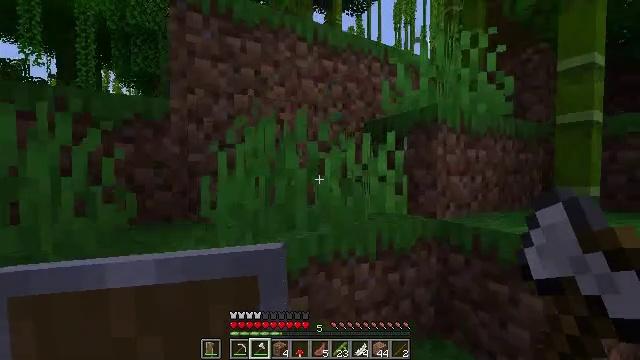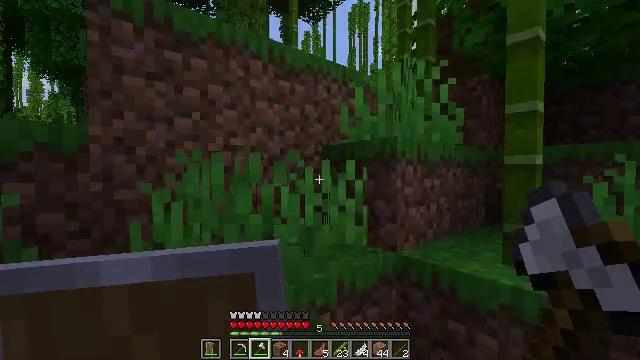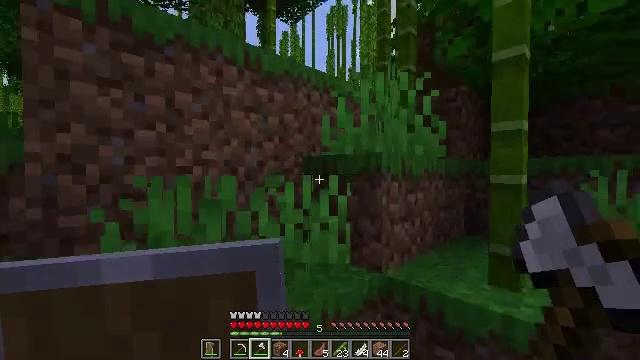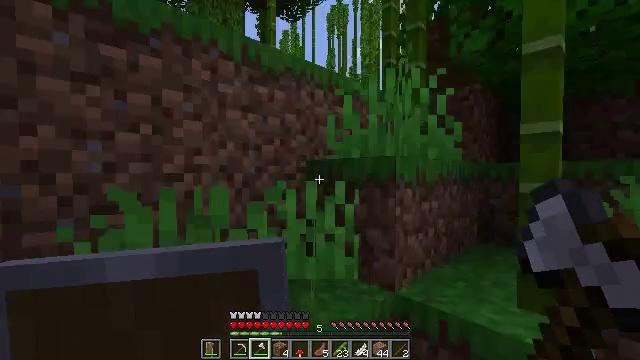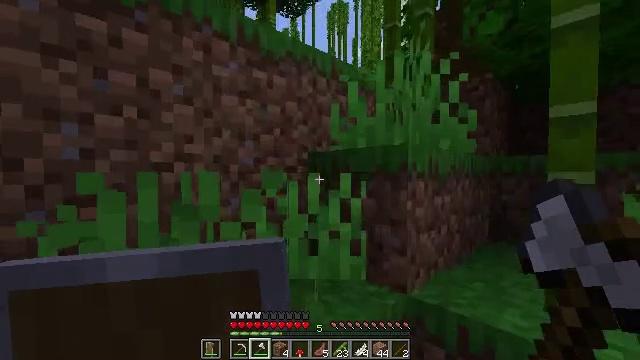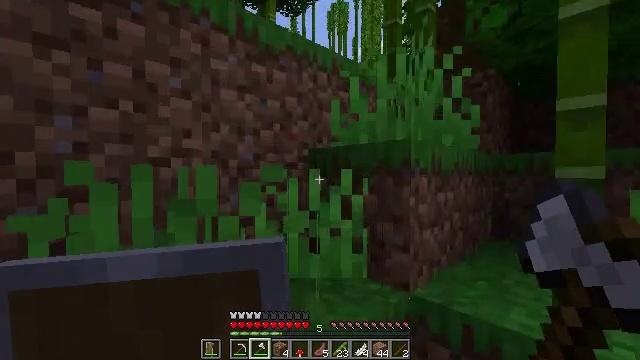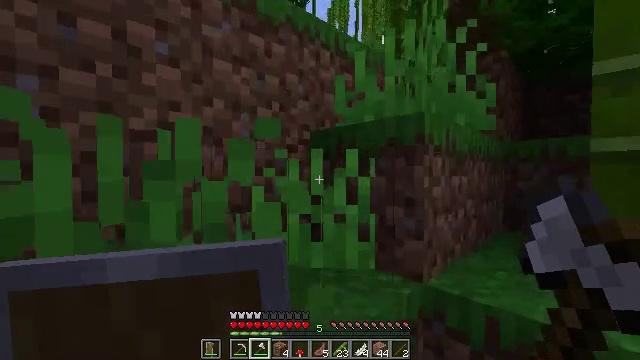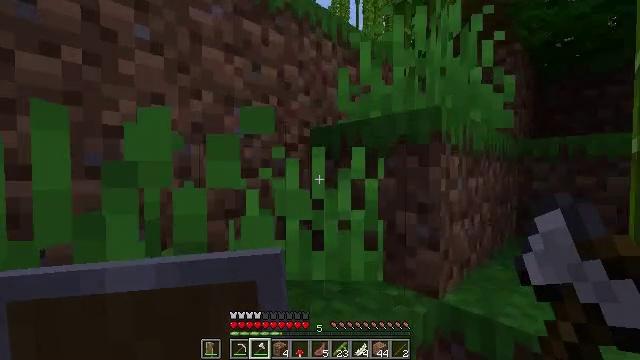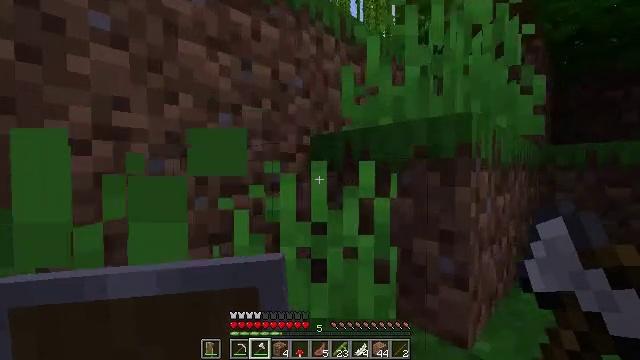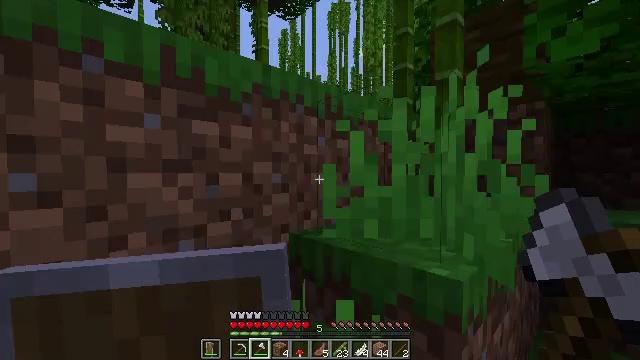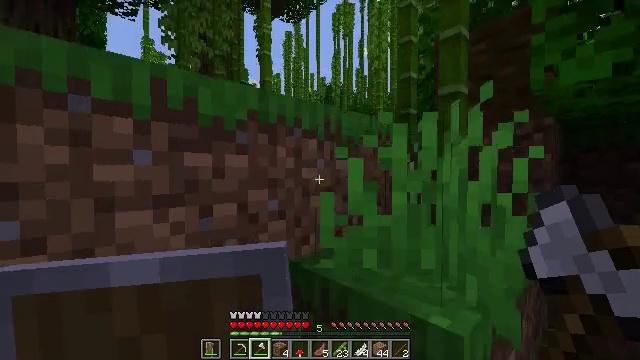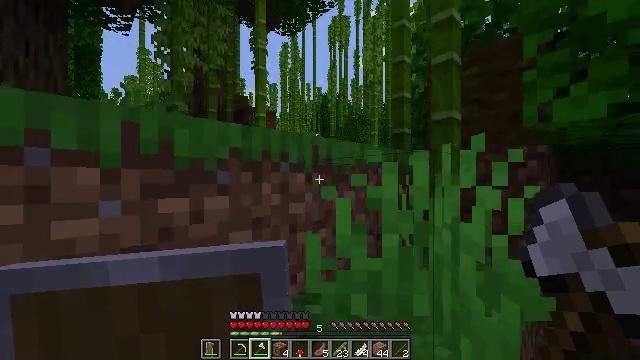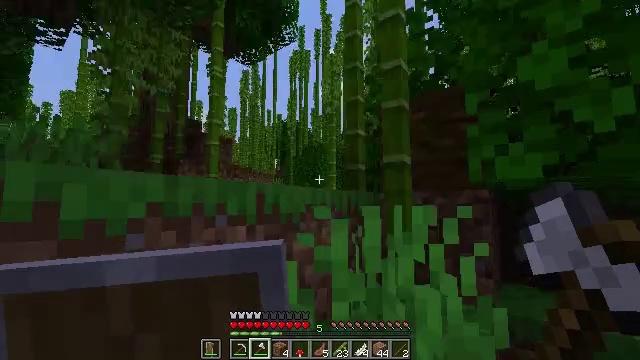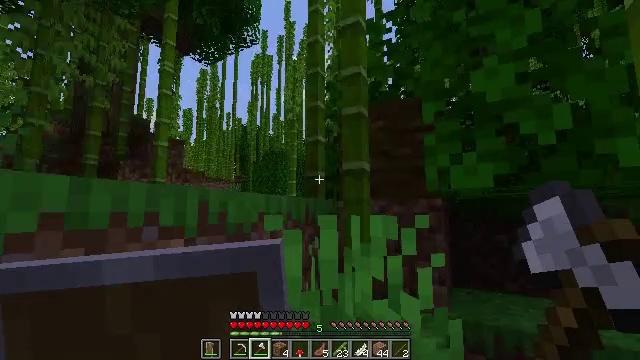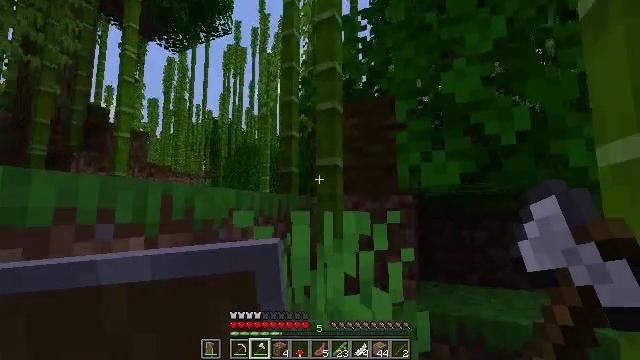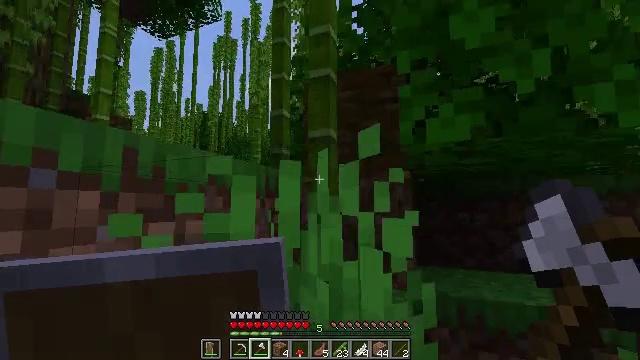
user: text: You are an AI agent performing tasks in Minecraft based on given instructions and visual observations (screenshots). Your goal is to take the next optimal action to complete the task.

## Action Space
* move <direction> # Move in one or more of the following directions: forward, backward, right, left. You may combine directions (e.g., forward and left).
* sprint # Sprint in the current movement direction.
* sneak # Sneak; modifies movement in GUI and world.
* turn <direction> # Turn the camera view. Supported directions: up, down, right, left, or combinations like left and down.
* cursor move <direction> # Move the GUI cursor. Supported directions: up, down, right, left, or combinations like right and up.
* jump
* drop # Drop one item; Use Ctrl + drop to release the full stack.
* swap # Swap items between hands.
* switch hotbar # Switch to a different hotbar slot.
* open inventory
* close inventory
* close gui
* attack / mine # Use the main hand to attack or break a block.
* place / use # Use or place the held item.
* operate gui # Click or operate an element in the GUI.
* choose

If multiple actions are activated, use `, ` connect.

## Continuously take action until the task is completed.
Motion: motion action
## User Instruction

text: Remove the topsoil to get podzol.
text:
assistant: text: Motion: move forward, turn right, jump
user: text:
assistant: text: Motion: move forward, turn right, jump
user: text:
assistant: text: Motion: move forward, jump
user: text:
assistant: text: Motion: move forward, jump
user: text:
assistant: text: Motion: move forward, jump
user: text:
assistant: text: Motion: move forward, jump
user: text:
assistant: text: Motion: move forward, jump
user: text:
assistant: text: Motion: move forward, jump
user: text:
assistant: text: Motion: move forward, jump
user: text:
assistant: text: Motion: move forward, turn left, jump
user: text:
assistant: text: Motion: move forward, turn up, jump
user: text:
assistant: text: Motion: move forward, turn right and up, jump
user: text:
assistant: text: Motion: move forward, turn right and up, jump
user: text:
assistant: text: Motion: move forward, turn right, jump
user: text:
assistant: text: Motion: move forward, turn right, jump
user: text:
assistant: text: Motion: move forward, jump
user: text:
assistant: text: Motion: move forward, jump
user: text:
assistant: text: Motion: move forward, turn left, jump
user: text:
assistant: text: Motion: move forward, turn left, jump
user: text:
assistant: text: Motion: move forward, turn left and down, jump
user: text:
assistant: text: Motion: move forward, turn left and down, jump
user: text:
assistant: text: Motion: move forward, turn left and down, jump
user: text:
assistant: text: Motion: move forward, turn left and down, jump
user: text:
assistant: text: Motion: move forward, turn left and down, jump
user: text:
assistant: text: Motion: move forward, turn left and down, jump
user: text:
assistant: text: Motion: move forward, turn left and down, jump
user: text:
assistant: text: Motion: move forward, turn left and down, jump
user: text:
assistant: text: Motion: move forward, turn left, jump
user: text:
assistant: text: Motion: move forward, turn left, jump
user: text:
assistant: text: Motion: move forward, jump